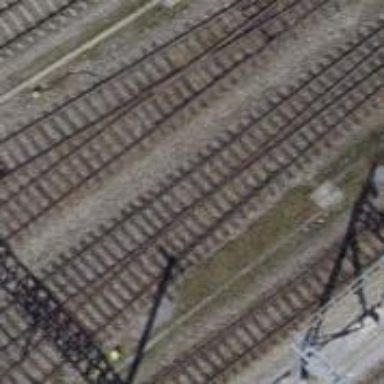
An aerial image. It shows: Single-track electrified railway siding with contact line.